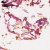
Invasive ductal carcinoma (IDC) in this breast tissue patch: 0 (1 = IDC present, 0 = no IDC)